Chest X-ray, PA view. Patient: 65 years old, sex M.
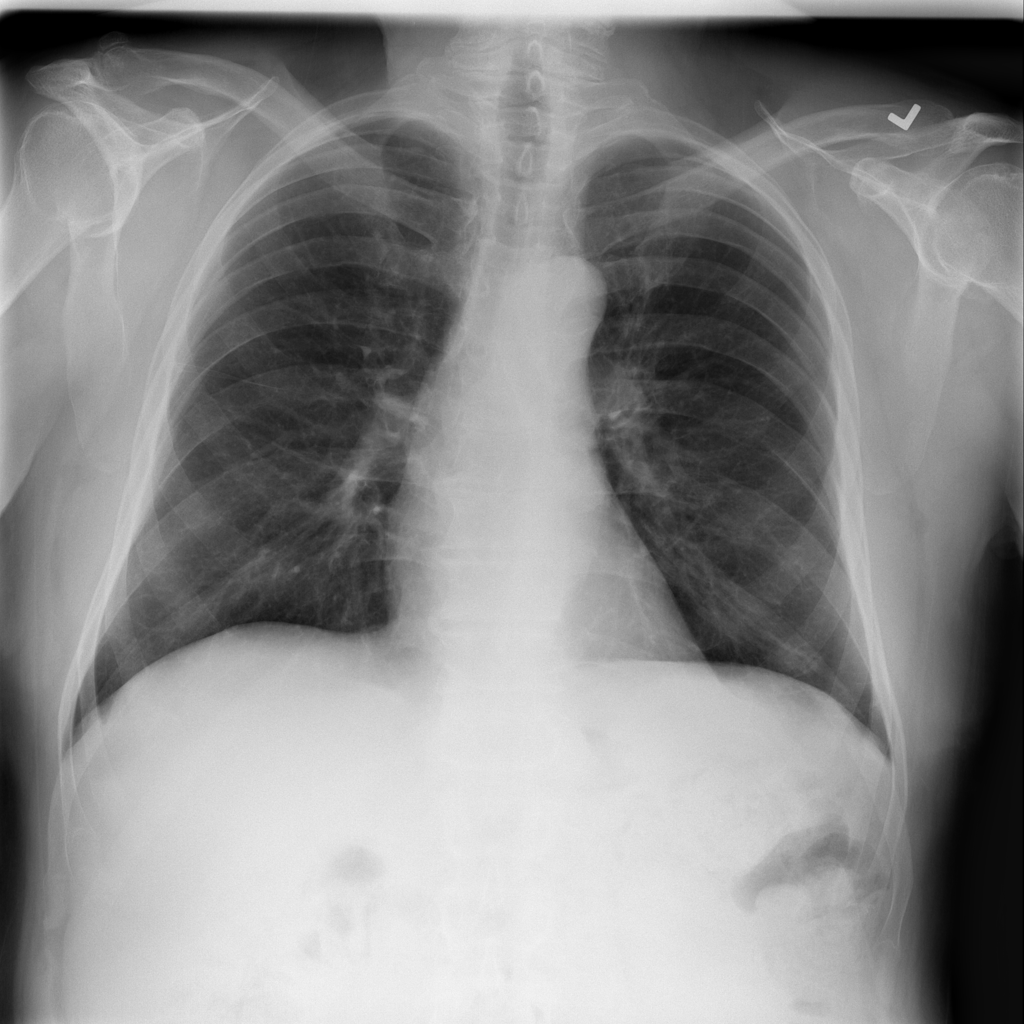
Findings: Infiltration